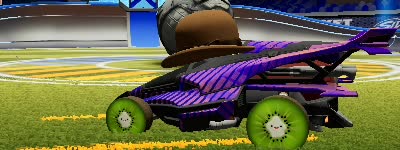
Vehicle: aftershock